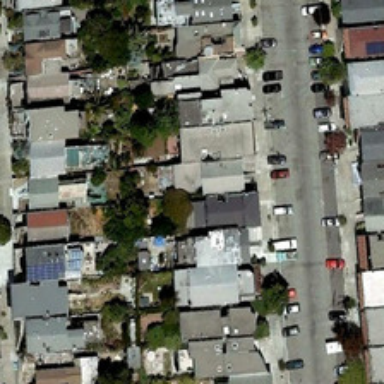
Many buildings and green trees are in two sides of a road in a dense residential area .